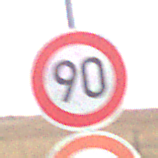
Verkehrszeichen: Geschwindigkeit90
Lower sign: UeberholverbotKraftfahrzeuge
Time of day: MorningAfternoon
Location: Outdoor (Nature)
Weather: Overcast
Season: NotSpecified
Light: Natural